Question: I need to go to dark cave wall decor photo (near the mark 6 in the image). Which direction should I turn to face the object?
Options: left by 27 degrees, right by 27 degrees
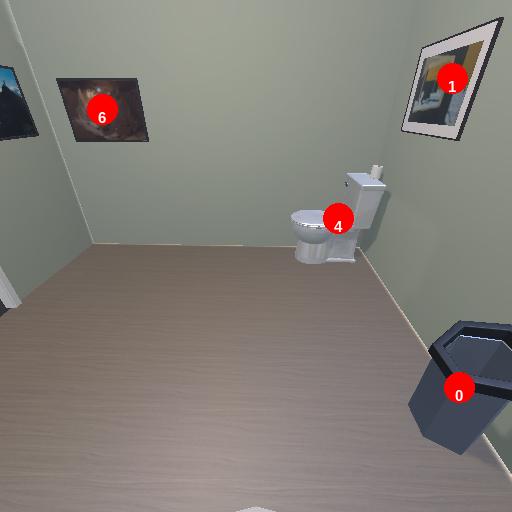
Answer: left by 27 degrees